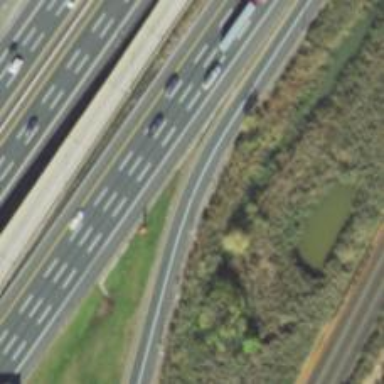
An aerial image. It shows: Motorway link.